Field crop: maize
Growth stage: 2
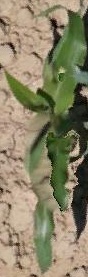
Species: maize